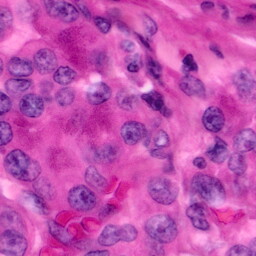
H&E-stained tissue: Pancreatic